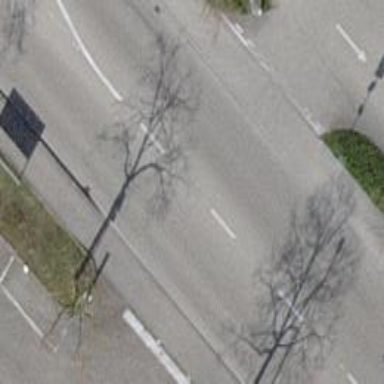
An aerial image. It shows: Parking aisle road with sidewalk.